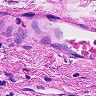
Metastatic tissue present: yes